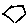
Label: hexagon